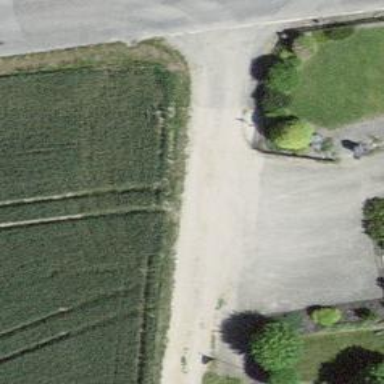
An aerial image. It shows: Service road with unpaved surface. The track is of grade2 quality.